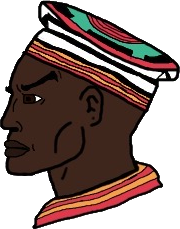
Label: 4_Yes_Chad